Field crop: maize
Growth stage: 1
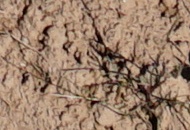
Species: lolium